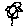
Label: flower